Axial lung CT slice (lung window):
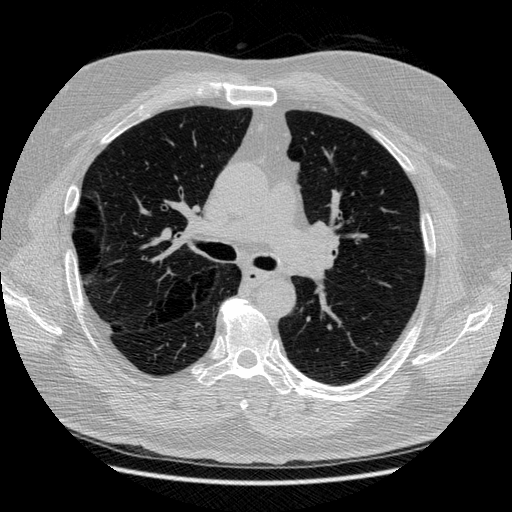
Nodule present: no